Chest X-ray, PA view. Patient: 40 years old, sex F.
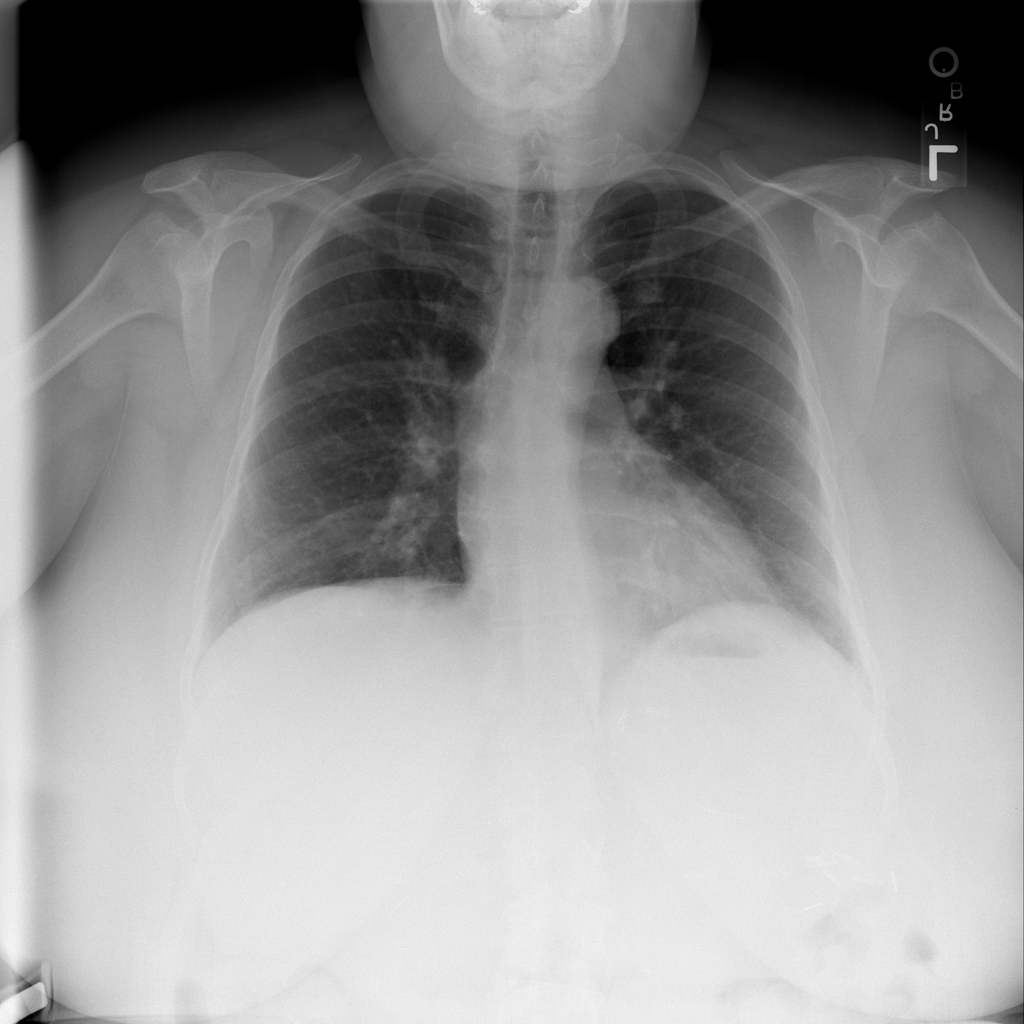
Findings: No Finding